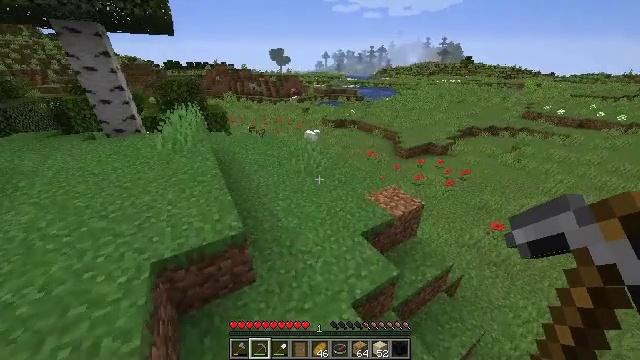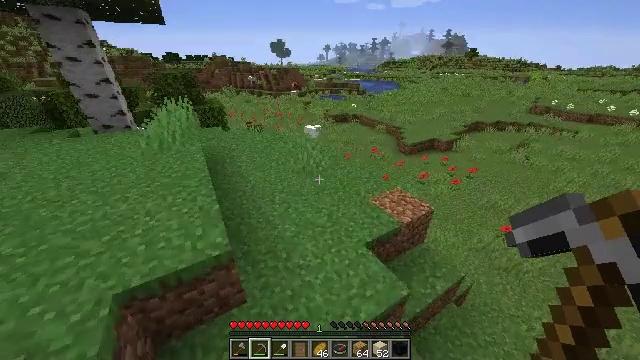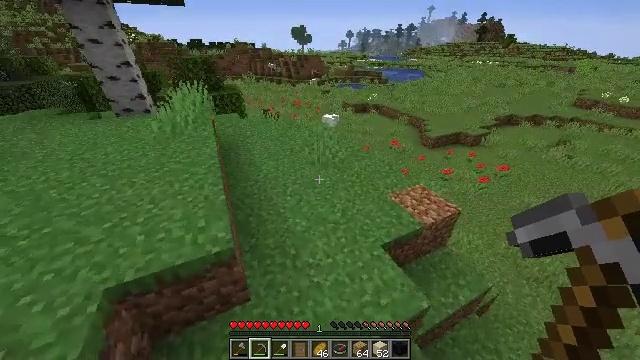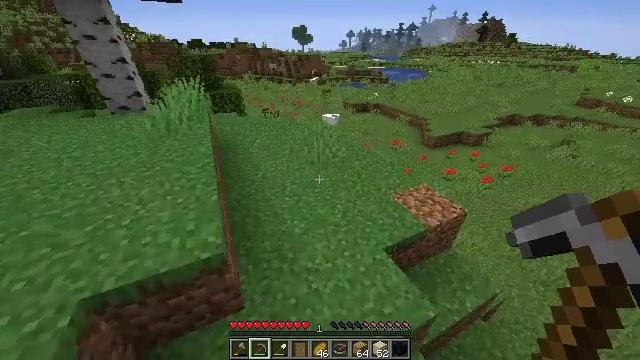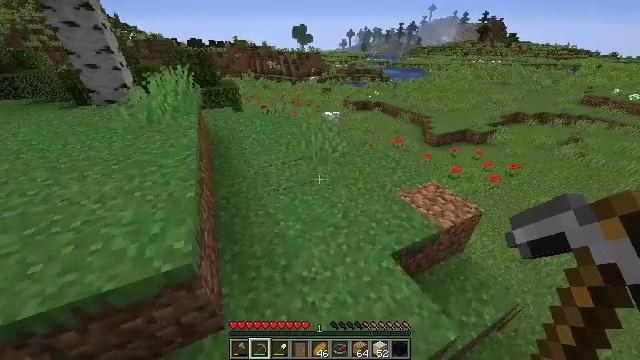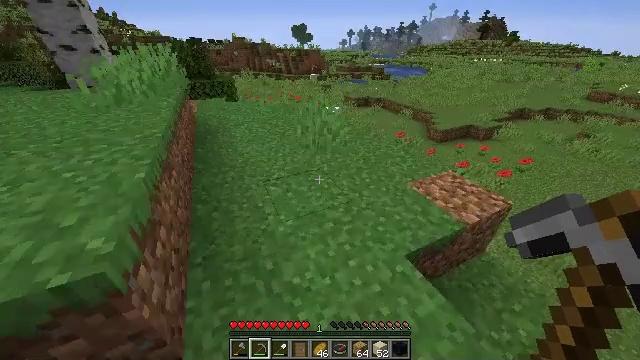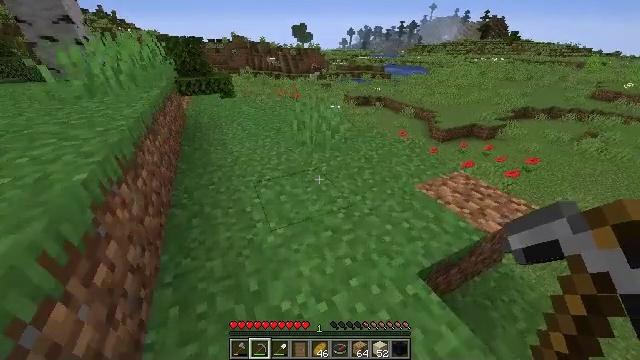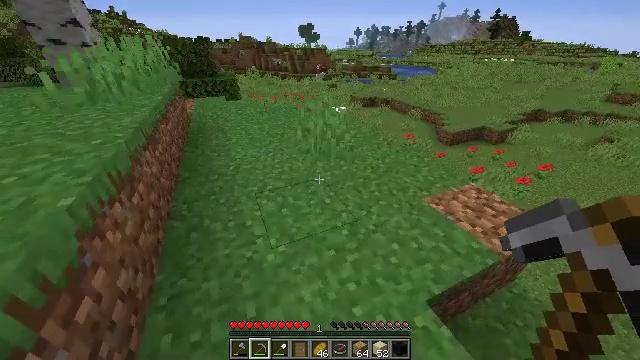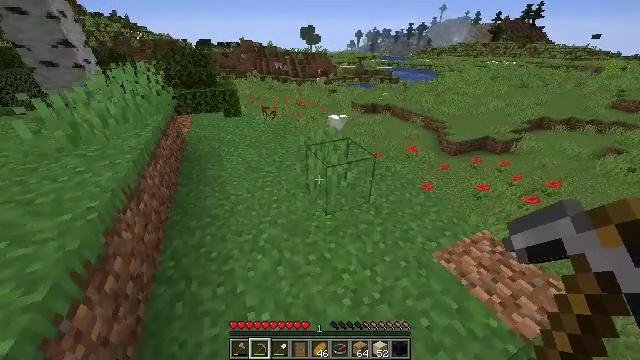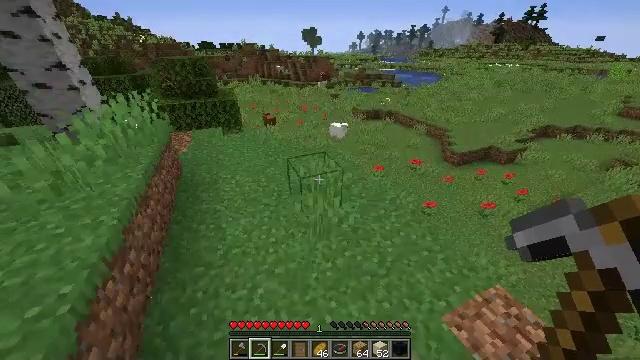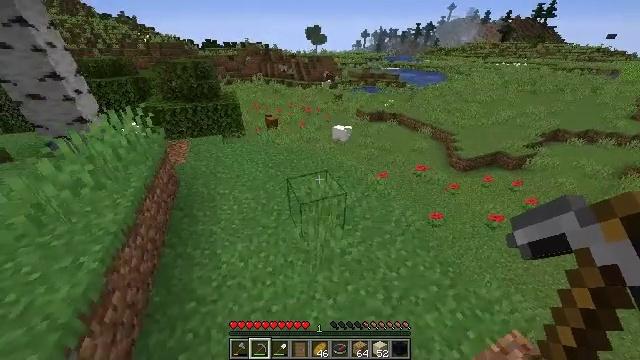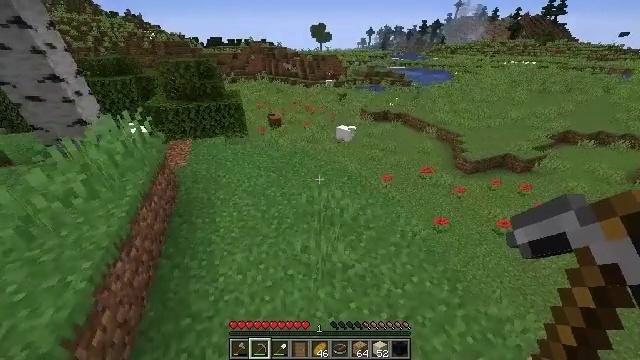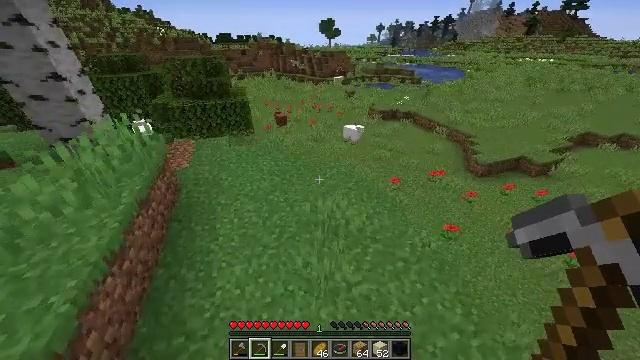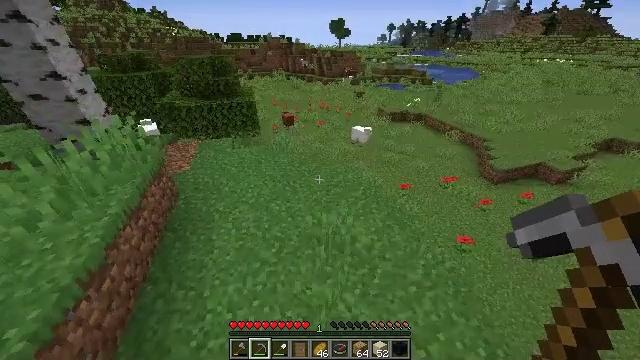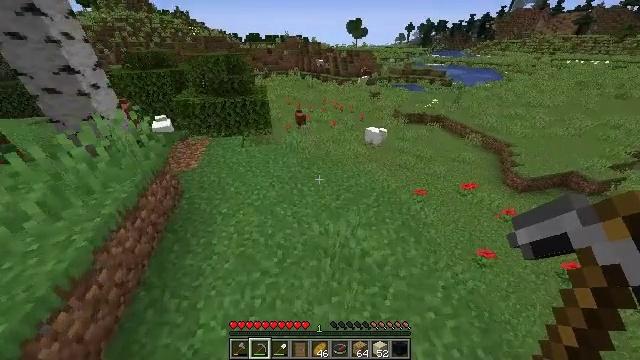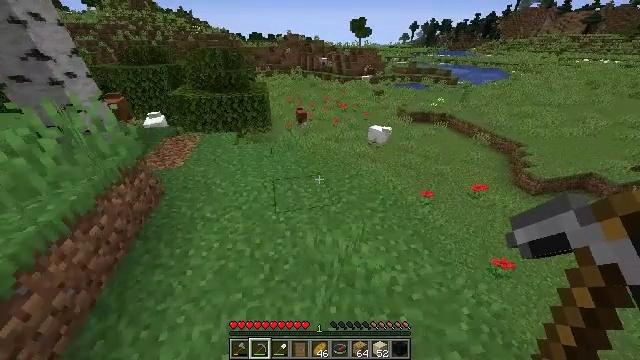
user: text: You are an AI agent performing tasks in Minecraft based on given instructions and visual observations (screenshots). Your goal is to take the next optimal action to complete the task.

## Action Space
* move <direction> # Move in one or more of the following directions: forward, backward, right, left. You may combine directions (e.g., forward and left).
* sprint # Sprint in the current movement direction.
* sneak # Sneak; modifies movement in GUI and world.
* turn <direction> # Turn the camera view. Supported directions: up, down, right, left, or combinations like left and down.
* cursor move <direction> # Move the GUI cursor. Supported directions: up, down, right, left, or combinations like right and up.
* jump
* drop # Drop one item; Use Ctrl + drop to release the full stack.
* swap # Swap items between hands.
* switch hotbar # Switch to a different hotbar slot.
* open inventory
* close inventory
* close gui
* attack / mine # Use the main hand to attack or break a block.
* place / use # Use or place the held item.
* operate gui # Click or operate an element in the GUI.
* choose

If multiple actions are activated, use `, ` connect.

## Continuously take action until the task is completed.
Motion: motion action
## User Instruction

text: Gather sugar cane for crafting.
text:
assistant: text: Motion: move forward, sprint, turn down, jump
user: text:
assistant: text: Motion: move forward, sprint, turn left and down, jump
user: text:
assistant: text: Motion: move forward, sprint, jump
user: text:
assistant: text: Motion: move forward, sprint, jump
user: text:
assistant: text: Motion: move forward, sprint, jump
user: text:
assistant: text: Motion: move forward, sprint, jump
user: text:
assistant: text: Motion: move forward, sprint, turn left, jump
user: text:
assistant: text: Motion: move forward, sprint, jump
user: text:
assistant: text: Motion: move forward, sprint, jump
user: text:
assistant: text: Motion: move forward, sprint, jump
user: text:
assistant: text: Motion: move forward, sprint, turn left, jump
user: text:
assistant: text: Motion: move forward, sprint, turn left, jump
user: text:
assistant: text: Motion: move forward, sprint, turn left, jump
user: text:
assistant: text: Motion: move forward, sprint, turn left, jump
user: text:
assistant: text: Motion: move forward, sprint, jump
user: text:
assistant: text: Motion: move forward, sprint, jump
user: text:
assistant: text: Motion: move forward, sprint, jump
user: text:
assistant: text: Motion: move forward, sprint, jump
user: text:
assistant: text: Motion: move forward, sprint, turn left, jump
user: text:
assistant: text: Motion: move forward, sprint, turn left, jump
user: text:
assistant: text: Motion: move forward, sprint, turn left, jump
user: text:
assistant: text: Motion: move forward, sprint, jump
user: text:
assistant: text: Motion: move forward, sprint, jump
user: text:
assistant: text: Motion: move forward, sprint, jump
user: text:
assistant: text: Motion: move forward, sprint, jump
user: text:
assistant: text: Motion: move forward, sprint
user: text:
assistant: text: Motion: move forward, sprint
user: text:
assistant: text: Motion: move forward, sprint
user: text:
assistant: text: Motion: move forward, sprint
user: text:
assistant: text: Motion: move forward, sprint